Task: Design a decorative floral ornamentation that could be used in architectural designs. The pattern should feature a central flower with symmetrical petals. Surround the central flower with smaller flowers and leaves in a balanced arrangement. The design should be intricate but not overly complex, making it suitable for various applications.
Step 1128:
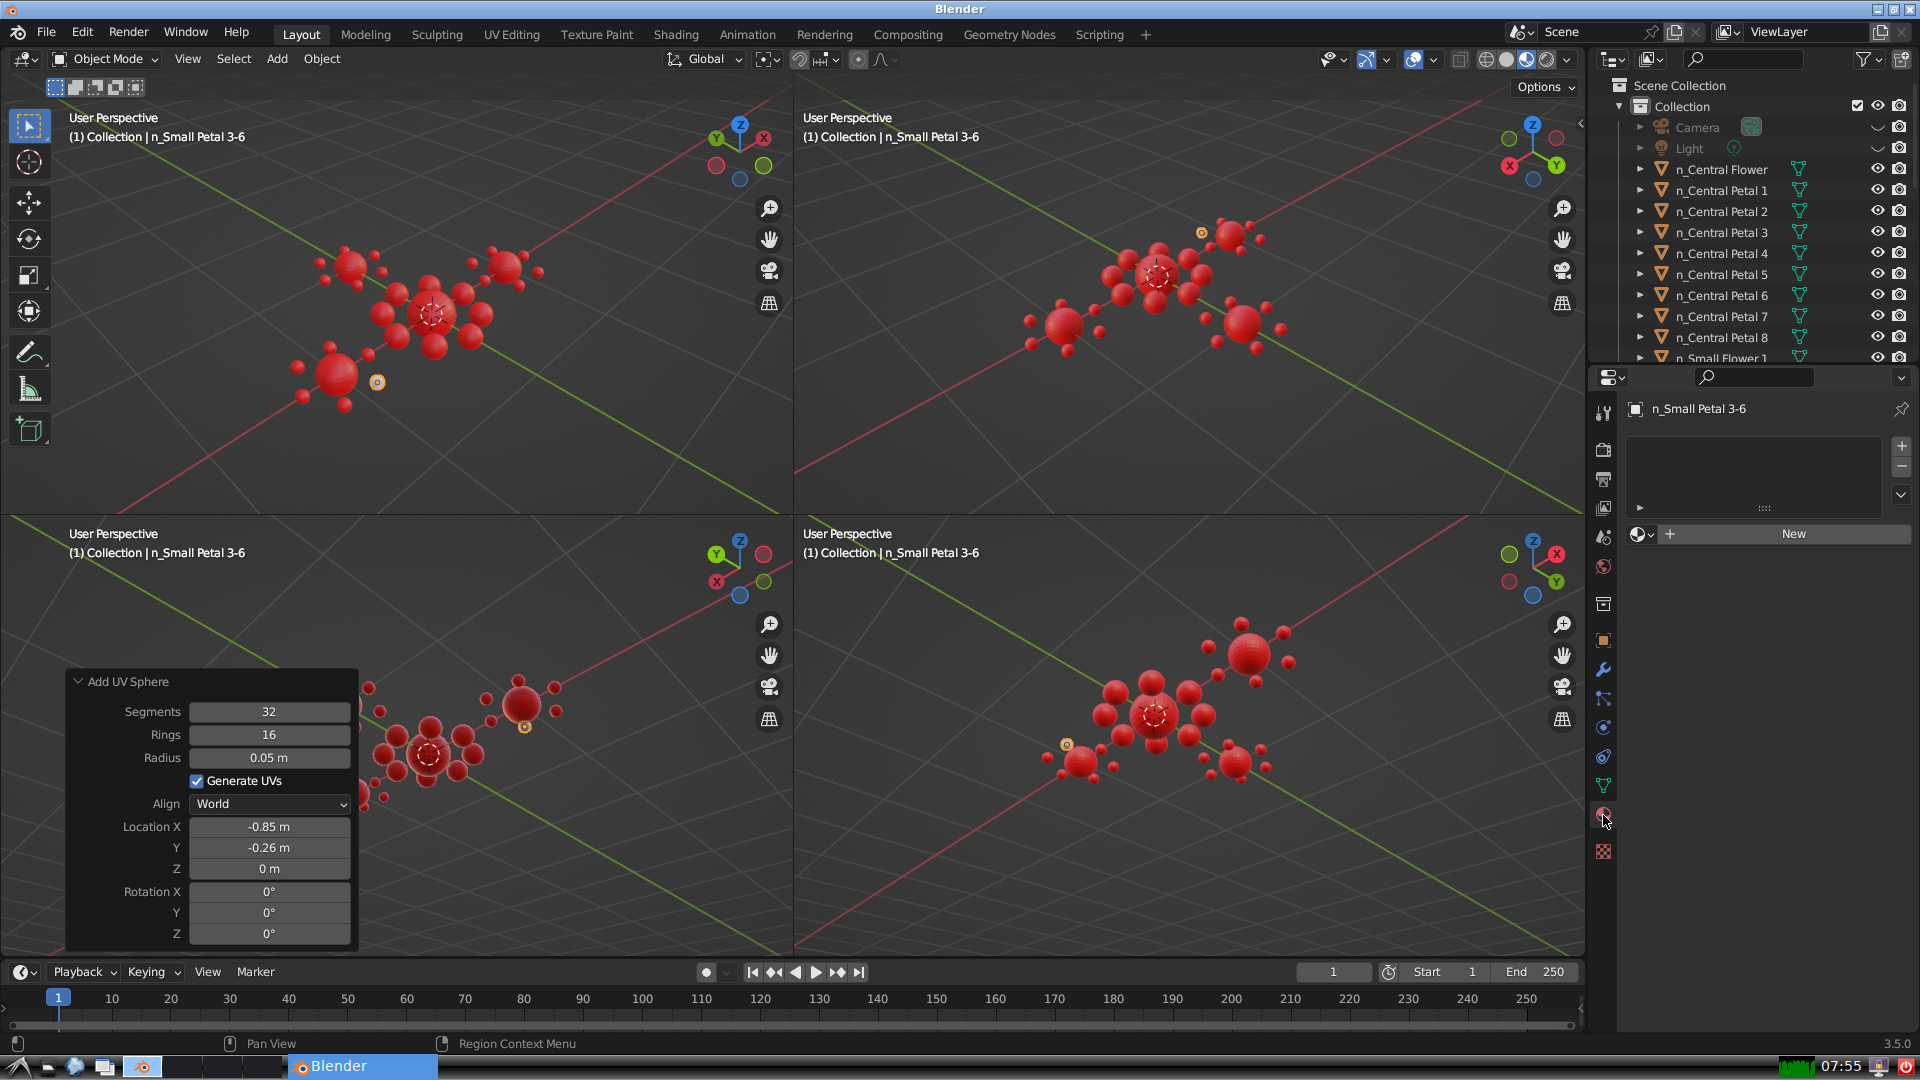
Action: {"mouse_move": [1636, 534]}